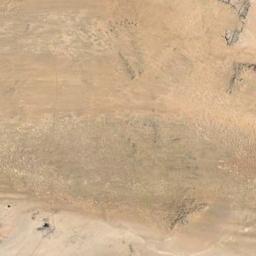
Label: desert